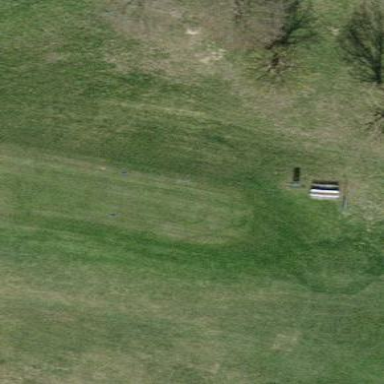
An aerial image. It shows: Golf tee.